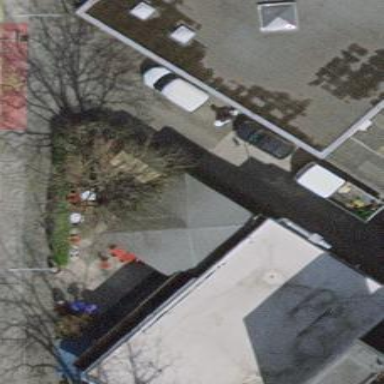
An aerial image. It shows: View of roof of building.